Question: So take this:
'''
$status_choice = array();
$status_choice[] = "New Job";
$status_choice[] = "Existing Case";
'''
Now I use it:
'''
dropdown("Status:","status",$status_choice,"150px");
'''
This is basically a function to output a html dropdown. But instead of those values of the array coming up in the dropdown, it comes up like below:

Here my dropdown() function:
'''
function dropdown($title,$name,$possible_values,$width="300px",$desc="",$onchange="") {
global $dropdown_allow_nulls;
$current_value = $GLOBALS["row_$name"];
if ($current_value == "") { $current_value = $GLOBALS["form_$name"]; }
if (is_write_lock()) {
return dropdown_readonly($title, $name, $possible_values, $width, $desc, $onchange);
}
$myonchange = "";
//if ($onchange != "") { $myonchange = "onChange="set_control_changed(this); $onchange""; } else { $myonchange = "onChange="set_control_changed(this);""; }
if ($GLOBALS["myclass"] != $GLOBALS["myclass1"]) { $GLOBALS["myclass"] = $GLOBALS["myclass1"]; } else { $GLOBALS["myclass"] = $GLOBALS["myclass2"]; }
$myclass = $GLOBALS["myclass"];
print "<tr class="$myclass">
";
print "<td style="padding-right: 10px;">$title</td>
";
print "<td style="padding-bottom: 2px; padding-top: 1px;">
";
print "<select name="$name" $myonchange style="width: $width;" id="form_$name">
";
if (is_array($possible_values)) {
if ($dropdown_allow_nulls == 1) {
$key = "";
$value = "";
if ($key == $current_value) { $selected = "selected"; } else { $selected = ""; }
print "<option value="$key" $selected>$value</option>
";
}
foreach ($possible_values as $myrow) {
$key = $myrow[0];
$value = $myrow[1];
if ($key == $current_value) { $selected = "selected"; } else { $selected = ""; }
print "<option value="$key" $selected>$value</option>
";
}
} else {
// sql query
$myquery = sql_query($possible_values);
print sql_error();
if ($dropdown_allow_nulls == 1) {
$key = "";
$value = "";
if ($key == $current_value) { $selected = "selected"; } else { $selected = ""; }
print "<option value="$key" $selected>$value</option>
";
}
while ($myrow = sql_fetch_row($myquery)) {
$key = $myrow[0];
$value = $myrow[1];
if ($key == $current_value) { $selected = "selected"; } else { $selected = ""; }
print "<option value="$key" $selected>$value</option>
";
}
}
print "</select>
";
if ($desc) {
print "<span style="margin-left: 10px; color: #888888;">$desc</span>
";
}
print "</td>
";
print "</tr>
";
}
'''
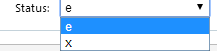
Answer: Your '$myrow[1]' will get second character of the $myrow, either change '$value = $myrow[1]' to '$value = $myrow', or change below code
'''
foreach ($possible_values as $myrow) {
$key = $myrow[0];
$value = $myrow[1];
if ($key == $current_value) { $selected = "selected"; } else { $selected = ""; }
print "<option value="$key" $selected>$value</option>
";
}
'''
With below and try
'''
foreach ($possible_values as $key => $value) {
$selected = $key == $current_value ? 'selected' : '';
print "<option value="$key" $selected>$value</option>
";
}
'''